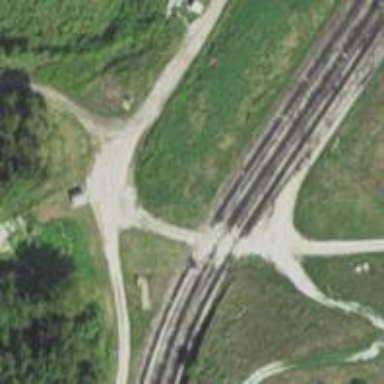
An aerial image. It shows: Railway siding for service.